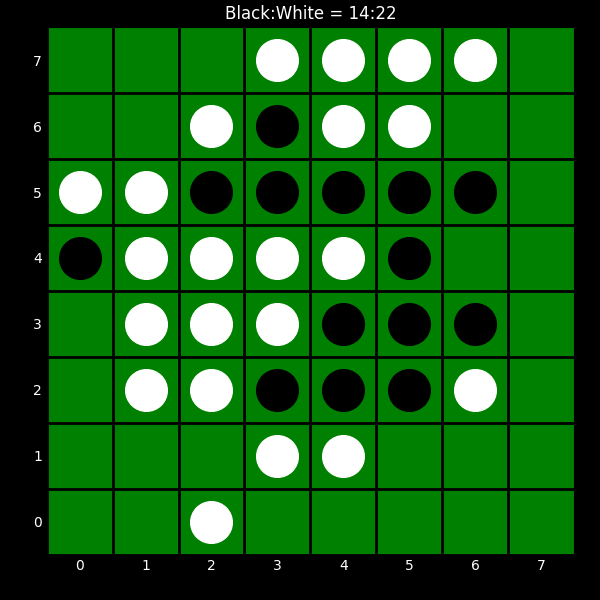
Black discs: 14
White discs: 22